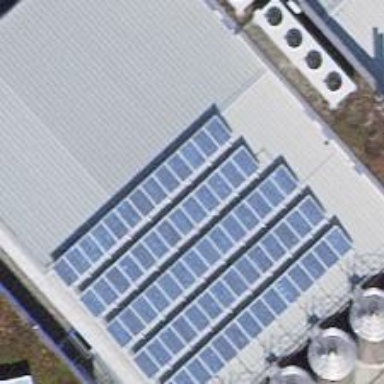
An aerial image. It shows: Solar photovoltaic panel generator producing electricity in small installation.